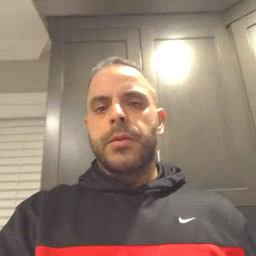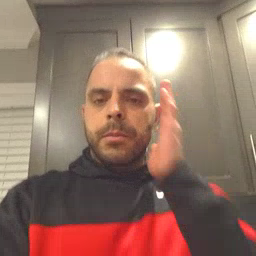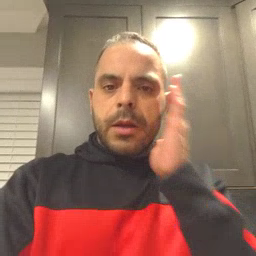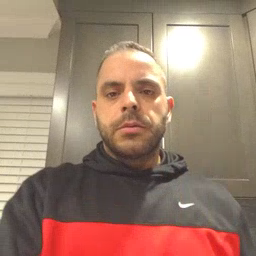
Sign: bed